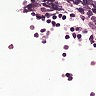
Metastatic tissue present: no